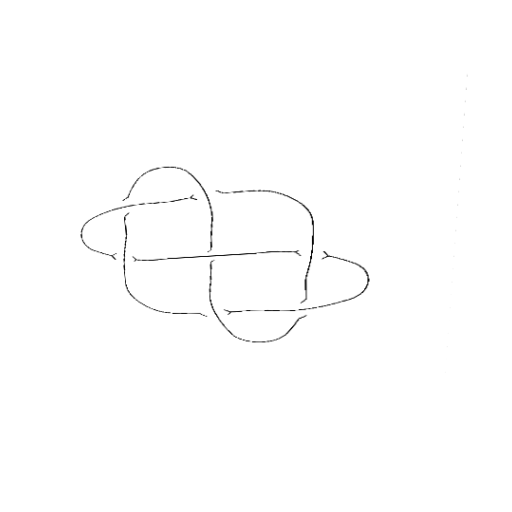
Crossing number: 7